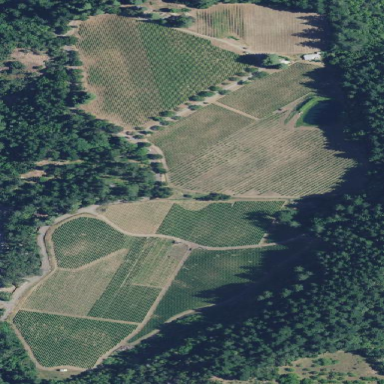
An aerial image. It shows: Vineyard growing grapes.